Aerial crown-view tile of a tropical tree (Barro Colorado Island, Panama), acquired 20250512:
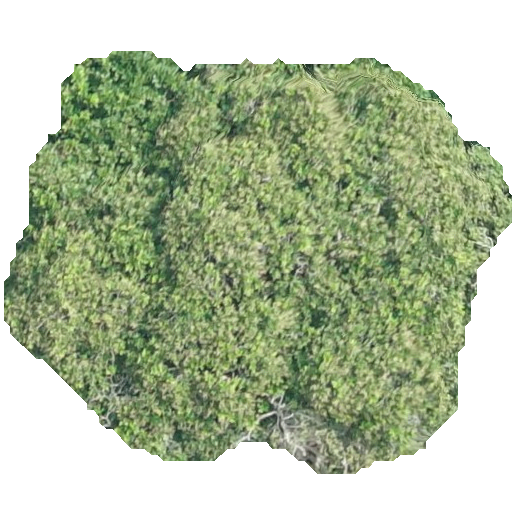
Species: Anacardium excelsum
GBIF accepted scientific name: Anacardium excelsum
Crown area: 240.495 m²